Interaction volume radius: 5 \u00c5
Interaction volume height: 15 \u00c5
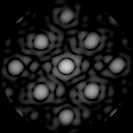
Disorder parameter: 0.1223